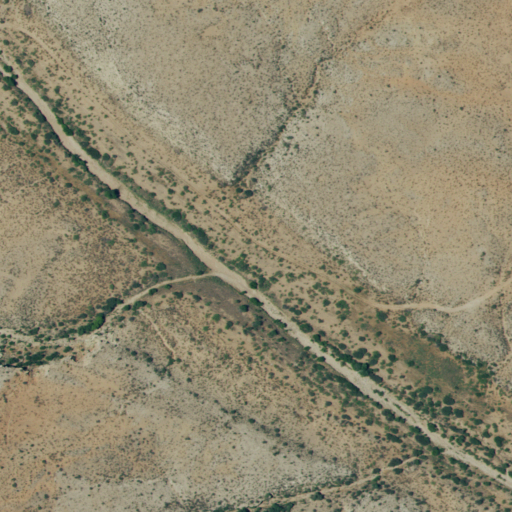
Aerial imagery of valley in New Mexico named Bajillo Draw containing shrub and grassland